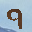
Label: 9